RGB frame:
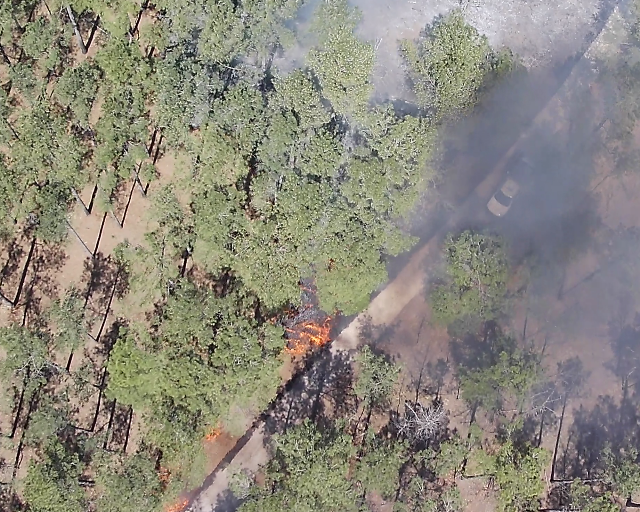
Thermal frame:
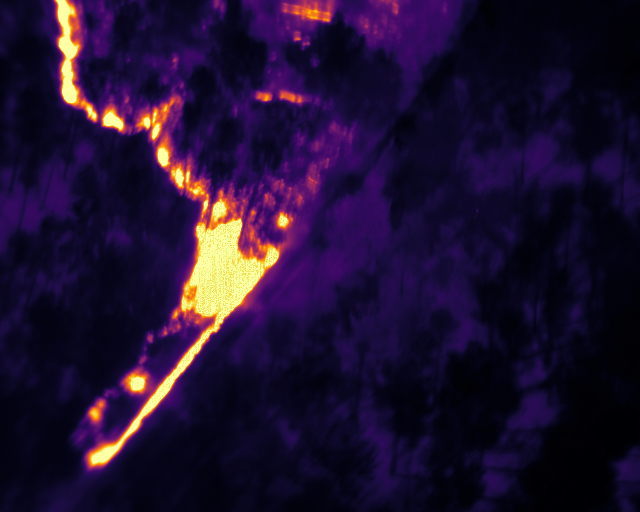
Captured: 2026-02-27 02:42:29
Pixels at or above 80 °C: 21061 (fraction of frame: 0.06427)